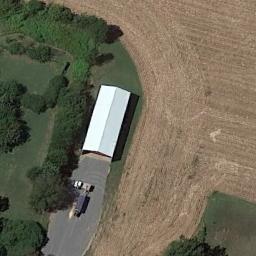
Label: residential